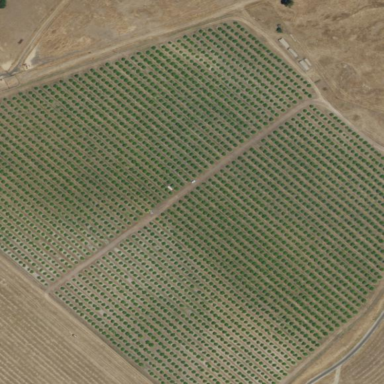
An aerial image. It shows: Orchard.